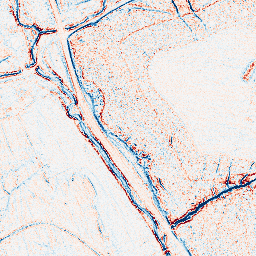
Category: edge_preserving
Decomposition family: anisotropic_diffusion
Decomposition parameters: iterations: 10
kappa: 100
gamma: 0.05
Upsampling method: bspline
Upsampling parameters: scale: 8
Upsampling scale: 8